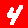
Digit: 4